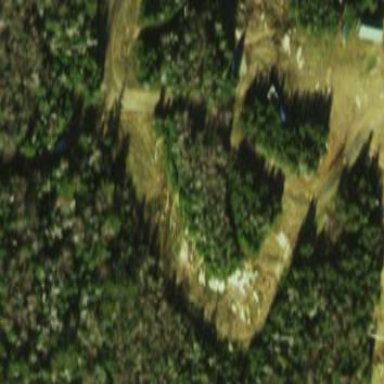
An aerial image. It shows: Coniferous forest area.